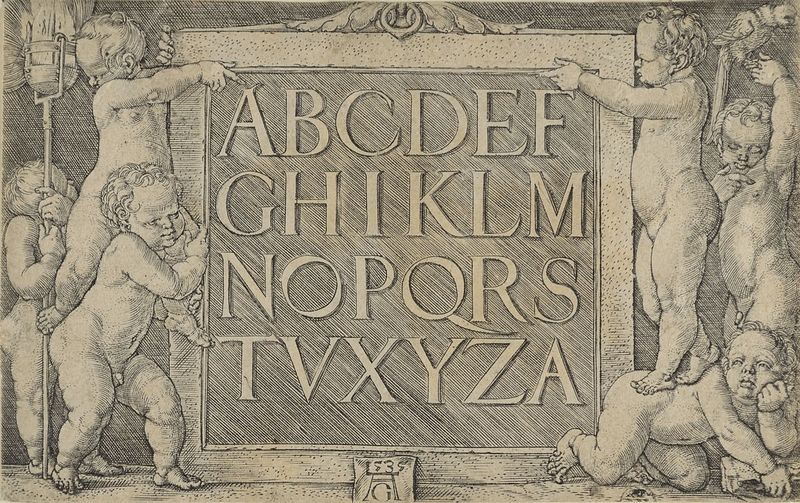
Titel: Tafel mit Alphabet von Putten gehalten
Künstler: Heinrich Aldegrever
Standort: Hamburg
Institution: Museum für Kunst und Gewerbe Hamburg
Schlagwörter: stein, renaissance, relief, schrift, papier, grafik, graphik, fotografie, photographie, druckgraphik, druckgrafik, stich, buchstaben, putten, kupferstich, putti, amoretten, bildhauer, alphabet, gerippt, reproduktionen, druckerzeugnisse, ornamentstich, vorlageblätter, nackt engel, bilstock